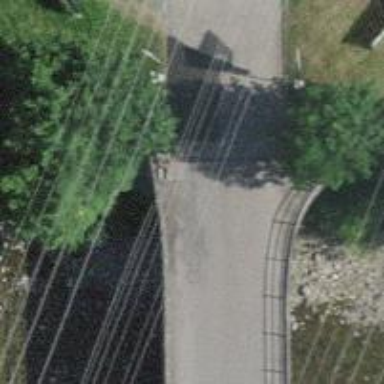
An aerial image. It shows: Residential road passing over viaduct bridge.